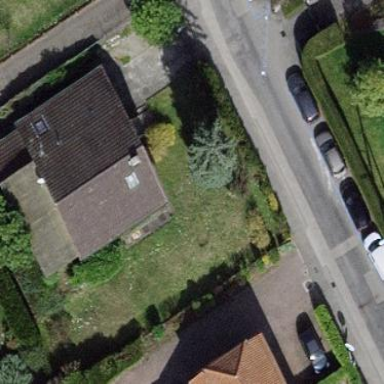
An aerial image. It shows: Garden enclosed by fence.